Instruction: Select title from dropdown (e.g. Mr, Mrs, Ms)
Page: traveler
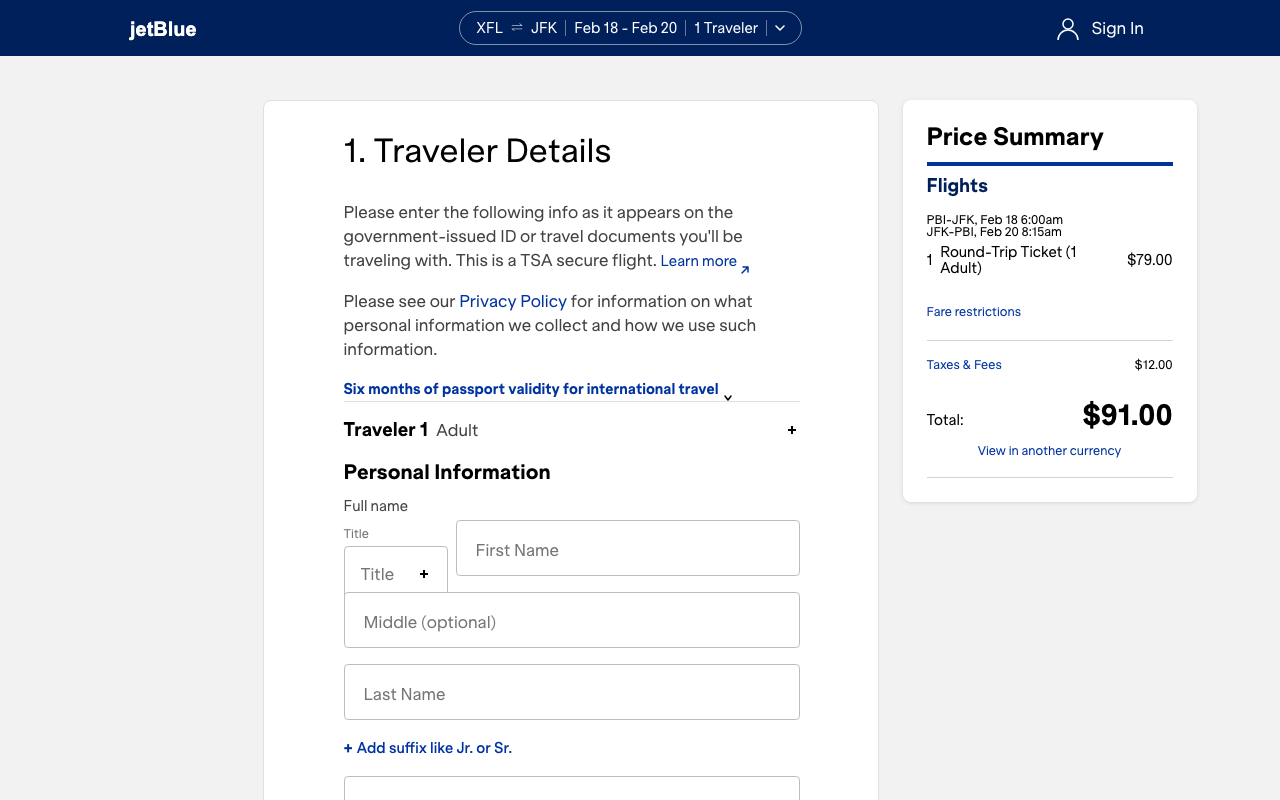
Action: click